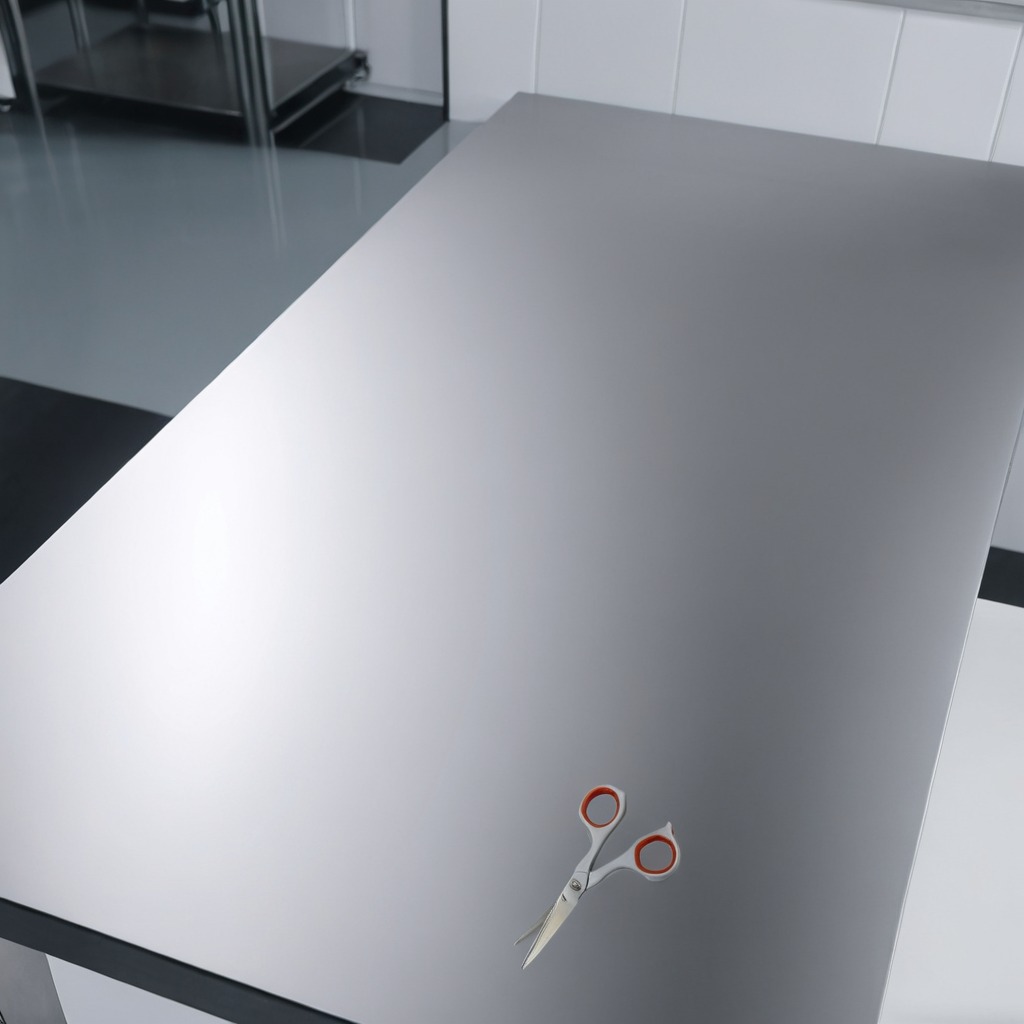
A scissor lies on the stainless steel table.